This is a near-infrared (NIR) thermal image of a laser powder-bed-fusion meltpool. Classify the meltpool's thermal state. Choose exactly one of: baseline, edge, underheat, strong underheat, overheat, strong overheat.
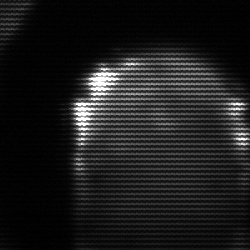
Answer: edge